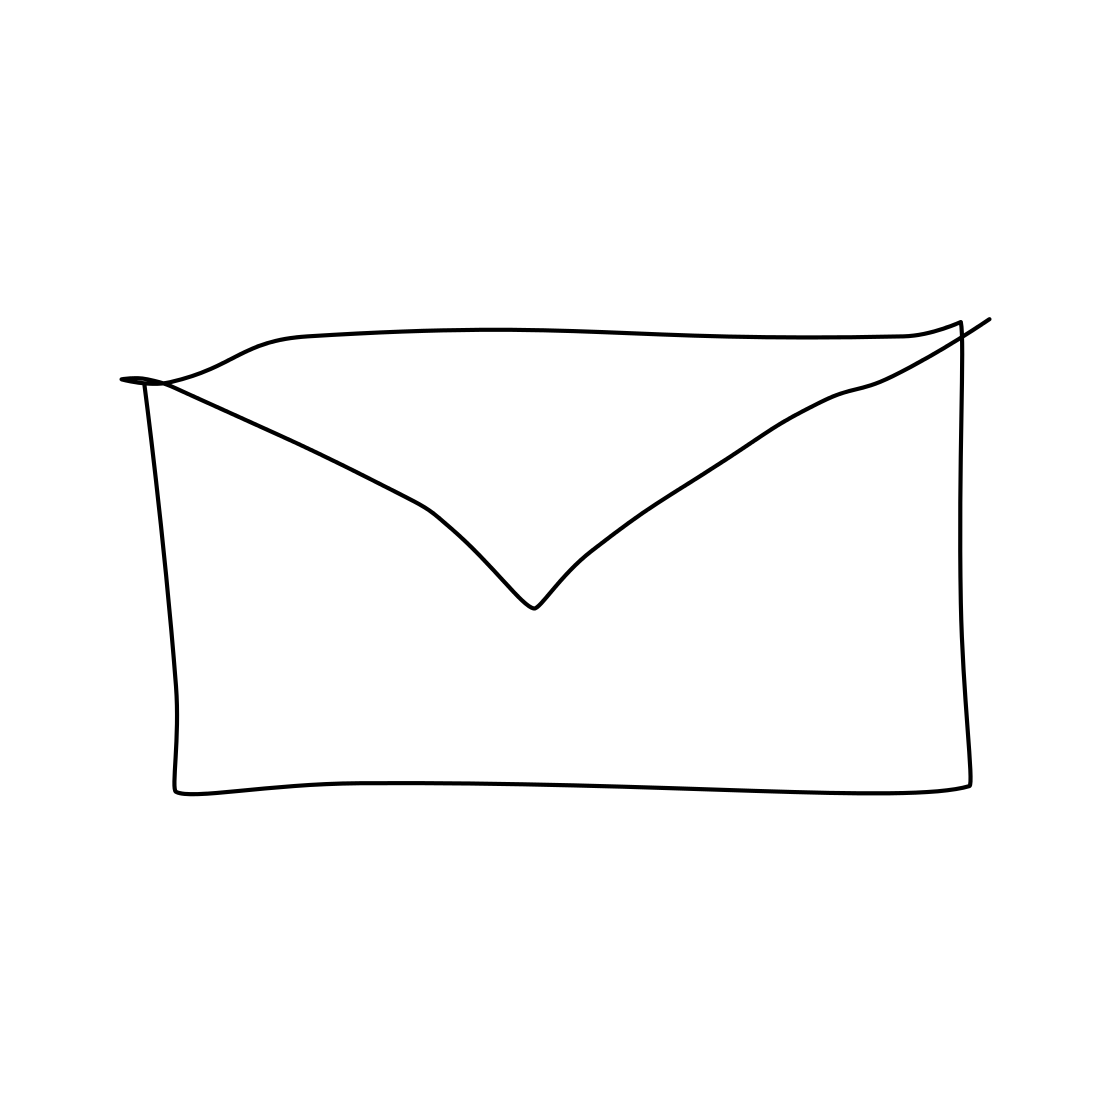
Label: envelope